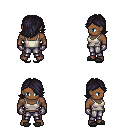
a pixel art fantasy rpg character, male body template, human, dark skin, white pirate shirt, metal pants, raven swoop hairstyle, metal gloves, gray slippers, four views (front, back, left, right), 2x2 character sprite sheet, small pixel art, hard edges, no anti-aliasing